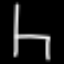
Label: chair